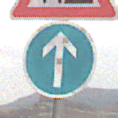
Verkehrszeichen: VorgeschriebeneFahrtrichtungGeradeaus
Zusatzzeichen oben: Arbeitsstelle
Umgebung: Outdoor, Nature
Tageszeit: MorningAfternoon
Wetter: Overcast
Licht: Natural
Jahreszeit: NotSpecified
Kontrast: LowContrast